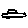
Label: car